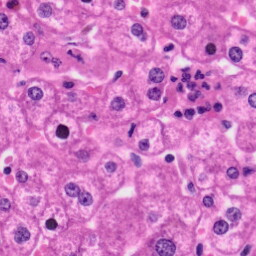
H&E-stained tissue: Liver